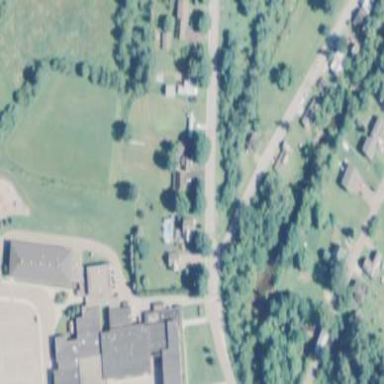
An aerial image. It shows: School building.